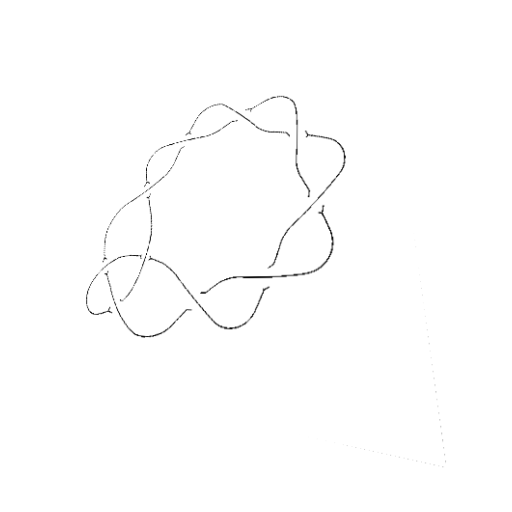
Crossing number: 10